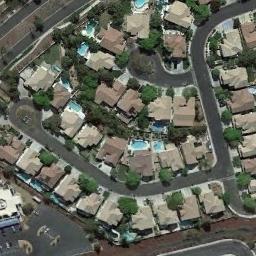
Label: residential